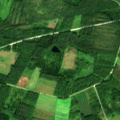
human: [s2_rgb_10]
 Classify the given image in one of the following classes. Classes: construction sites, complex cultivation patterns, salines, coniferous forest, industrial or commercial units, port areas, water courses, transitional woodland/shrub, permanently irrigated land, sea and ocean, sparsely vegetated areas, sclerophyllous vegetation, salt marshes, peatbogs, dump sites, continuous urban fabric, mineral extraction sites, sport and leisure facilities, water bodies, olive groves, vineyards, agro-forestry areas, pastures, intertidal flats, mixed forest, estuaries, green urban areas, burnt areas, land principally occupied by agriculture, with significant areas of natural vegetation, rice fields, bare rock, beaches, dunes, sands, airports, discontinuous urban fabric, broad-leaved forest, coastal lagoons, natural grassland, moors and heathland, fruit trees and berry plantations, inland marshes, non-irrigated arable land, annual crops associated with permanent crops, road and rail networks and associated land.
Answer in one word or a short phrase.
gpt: non-irrigated arable land, broad-leaved forest, mixed forest, transitional woodland/shrub